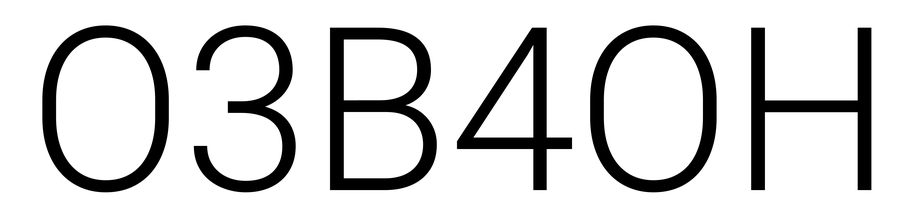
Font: Roboto_Light